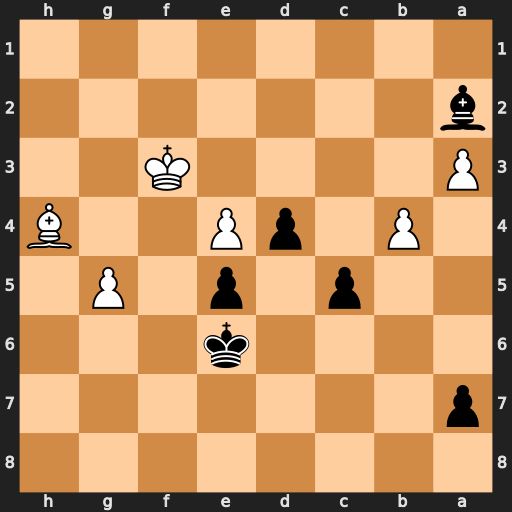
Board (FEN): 8/p7/4k3/2p1p1P1/1P1pP2B/P4K2/b7/8
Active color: b
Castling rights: -
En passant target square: -
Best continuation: c4 g6 c3